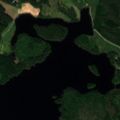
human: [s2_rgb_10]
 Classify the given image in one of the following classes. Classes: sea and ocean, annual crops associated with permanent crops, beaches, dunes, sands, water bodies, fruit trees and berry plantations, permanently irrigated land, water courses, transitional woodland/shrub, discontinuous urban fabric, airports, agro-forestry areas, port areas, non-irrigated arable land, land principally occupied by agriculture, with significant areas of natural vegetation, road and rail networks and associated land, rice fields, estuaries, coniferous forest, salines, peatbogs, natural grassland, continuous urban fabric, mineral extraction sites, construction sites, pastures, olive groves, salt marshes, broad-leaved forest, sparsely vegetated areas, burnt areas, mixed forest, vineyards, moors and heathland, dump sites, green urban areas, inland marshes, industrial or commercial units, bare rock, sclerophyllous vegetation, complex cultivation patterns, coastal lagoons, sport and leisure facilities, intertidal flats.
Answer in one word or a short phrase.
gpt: land principally occupied by agriculture, with significant areas of natural vegetation, mixed forest, water bodies